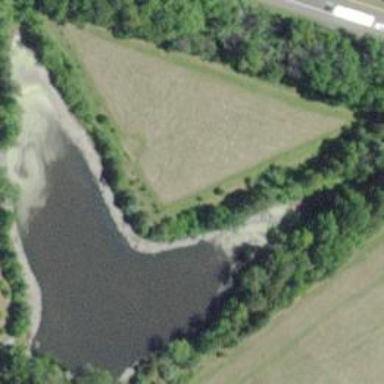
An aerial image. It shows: Peaceful pond surrounded by nature.